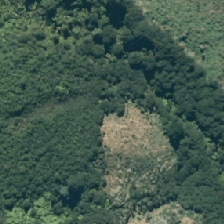
Land cover: low_producing_grassland